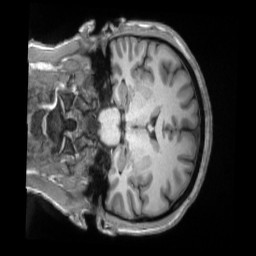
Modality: T1w
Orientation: coronal
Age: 32
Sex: female
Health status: ill
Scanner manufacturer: siemens
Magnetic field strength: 3 T
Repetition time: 2.2 s
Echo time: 0.00157 s